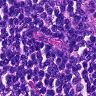
Metastatic tissue present: no